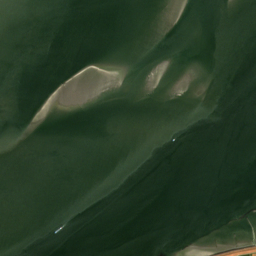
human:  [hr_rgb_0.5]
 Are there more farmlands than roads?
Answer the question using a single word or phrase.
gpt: no

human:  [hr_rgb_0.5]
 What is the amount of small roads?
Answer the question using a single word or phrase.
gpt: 5

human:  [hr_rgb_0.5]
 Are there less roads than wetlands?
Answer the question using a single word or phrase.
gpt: yes

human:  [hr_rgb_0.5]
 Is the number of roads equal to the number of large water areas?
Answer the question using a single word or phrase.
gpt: no

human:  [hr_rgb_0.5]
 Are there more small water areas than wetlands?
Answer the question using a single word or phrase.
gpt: no

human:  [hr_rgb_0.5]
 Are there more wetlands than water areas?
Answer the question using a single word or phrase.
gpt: yes

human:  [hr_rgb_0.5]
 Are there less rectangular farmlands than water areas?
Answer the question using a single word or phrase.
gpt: yes

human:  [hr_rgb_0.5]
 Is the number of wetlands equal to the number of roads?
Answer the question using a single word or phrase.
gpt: no

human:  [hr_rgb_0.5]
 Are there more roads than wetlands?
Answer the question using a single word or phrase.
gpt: no

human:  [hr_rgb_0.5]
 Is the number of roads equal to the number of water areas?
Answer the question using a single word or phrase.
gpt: no

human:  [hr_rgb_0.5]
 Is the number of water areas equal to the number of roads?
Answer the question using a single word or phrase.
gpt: no

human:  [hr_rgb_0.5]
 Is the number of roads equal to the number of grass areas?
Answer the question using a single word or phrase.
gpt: no

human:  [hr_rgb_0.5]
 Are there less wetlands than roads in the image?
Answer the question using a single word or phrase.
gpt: no

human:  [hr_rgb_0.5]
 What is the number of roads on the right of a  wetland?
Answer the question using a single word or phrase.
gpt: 5

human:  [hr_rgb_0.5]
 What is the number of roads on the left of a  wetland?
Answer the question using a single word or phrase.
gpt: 5

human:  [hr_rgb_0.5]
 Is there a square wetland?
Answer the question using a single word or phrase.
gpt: no

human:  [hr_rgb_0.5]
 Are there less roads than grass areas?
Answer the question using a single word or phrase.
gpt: no

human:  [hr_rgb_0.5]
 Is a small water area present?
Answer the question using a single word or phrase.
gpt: no

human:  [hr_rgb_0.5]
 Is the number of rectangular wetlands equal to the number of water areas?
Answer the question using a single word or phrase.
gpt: no

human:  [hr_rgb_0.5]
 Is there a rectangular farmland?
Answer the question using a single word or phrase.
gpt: no

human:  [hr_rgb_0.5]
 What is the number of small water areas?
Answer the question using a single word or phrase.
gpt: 0

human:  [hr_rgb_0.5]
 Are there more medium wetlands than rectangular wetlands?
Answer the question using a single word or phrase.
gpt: no

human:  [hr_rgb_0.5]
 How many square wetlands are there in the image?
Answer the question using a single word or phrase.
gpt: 0

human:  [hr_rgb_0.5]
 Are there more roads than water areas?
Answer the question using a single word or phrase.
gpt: yes

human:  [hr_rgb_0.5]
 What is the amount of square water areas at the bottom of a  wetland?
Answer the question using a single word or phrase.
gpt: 0

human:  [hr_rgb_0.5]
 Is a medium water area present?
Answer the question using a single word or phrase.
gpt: no

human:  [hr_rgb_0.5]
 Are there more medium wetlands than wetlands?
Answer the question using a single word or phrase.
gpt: no

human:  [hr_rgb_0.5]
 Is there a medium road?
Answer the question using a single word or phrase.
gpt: no

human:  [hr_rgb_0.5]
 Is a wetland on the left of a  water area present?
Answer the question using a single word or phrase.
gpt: yes

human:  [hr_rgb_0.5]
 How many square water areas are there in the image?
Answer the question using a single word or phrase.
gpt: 0

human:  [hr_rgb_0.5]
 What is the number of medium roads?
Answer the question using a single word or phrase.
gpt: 0

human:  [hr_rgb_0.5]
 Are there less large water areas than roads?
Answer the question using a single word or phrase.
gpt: yes

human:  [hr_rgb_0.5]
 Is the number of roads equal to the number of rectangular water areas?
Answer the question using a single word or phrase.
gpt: no

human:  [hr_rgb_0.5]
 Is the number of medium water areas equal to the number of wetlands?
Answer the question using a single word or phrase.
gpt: no

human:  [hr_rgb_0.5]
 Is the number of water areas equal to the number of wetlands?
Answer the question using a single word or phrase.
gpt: no

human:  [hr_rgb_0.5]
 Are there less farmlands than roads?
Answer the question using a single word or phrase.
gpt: yes